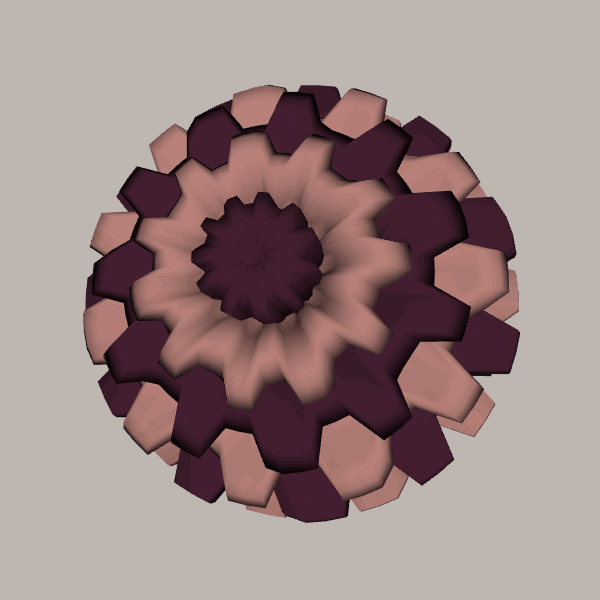
Background: light